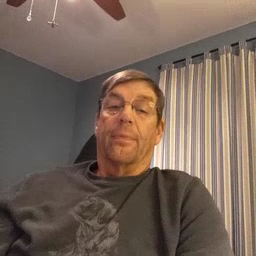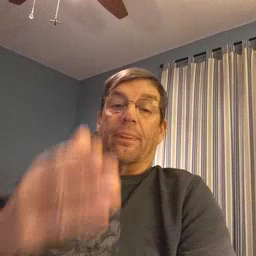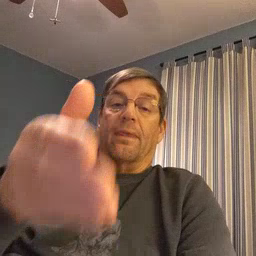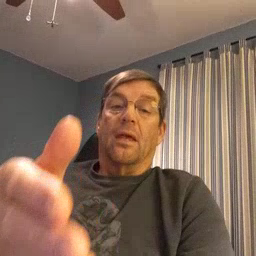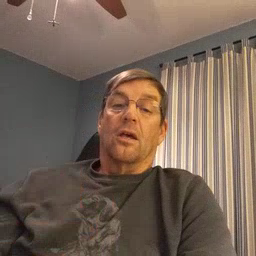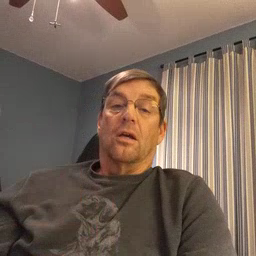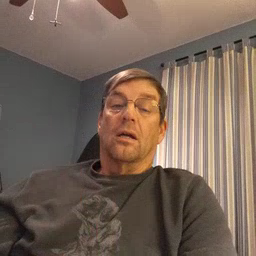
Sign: there